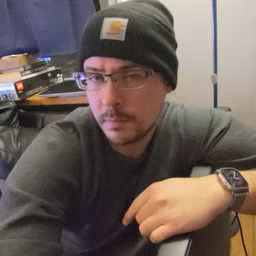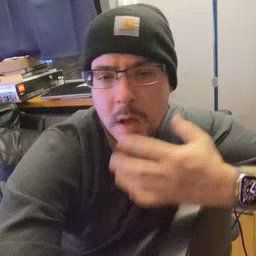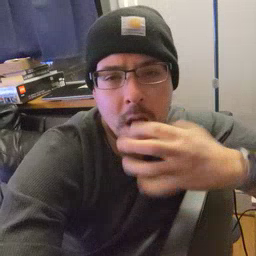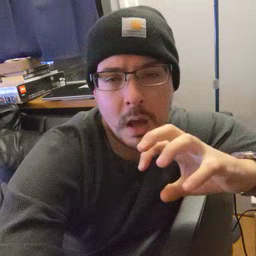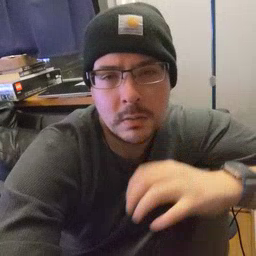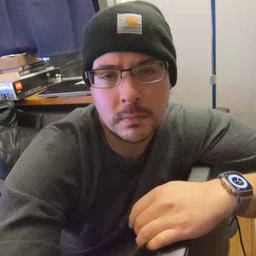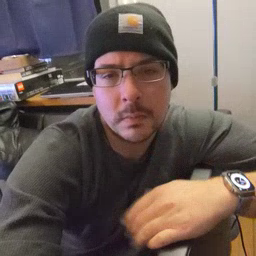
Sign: hot